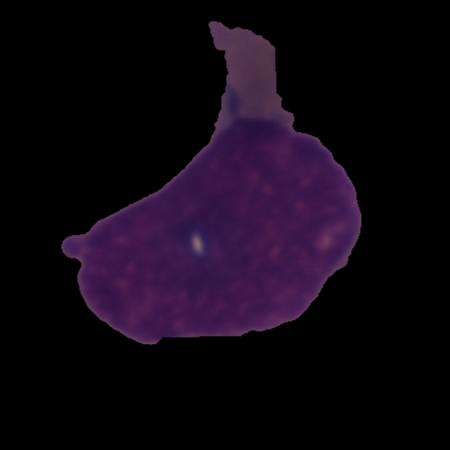
Label: cancer